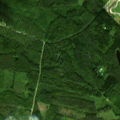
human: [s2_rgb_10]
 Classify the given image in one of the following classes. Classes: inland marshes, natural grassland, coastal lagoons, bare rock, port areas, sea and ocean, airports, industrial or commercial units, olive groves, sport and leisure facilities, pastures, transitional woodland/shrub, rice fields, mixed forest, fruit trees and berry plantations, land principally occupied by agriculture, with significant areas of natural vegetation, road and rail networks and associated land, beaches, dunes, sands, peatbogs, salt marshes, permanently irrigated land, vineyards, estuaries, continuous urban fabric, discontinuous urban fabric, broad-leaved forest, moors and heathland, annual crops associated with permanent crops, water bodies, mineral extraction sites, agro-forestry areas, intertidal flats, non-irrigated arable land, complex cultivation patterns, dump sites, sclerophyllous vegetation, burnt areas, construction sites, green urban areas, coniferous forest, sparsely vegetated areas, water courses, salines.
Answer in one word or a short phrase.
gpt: coniferous forest, mixed forest, transitional woodland/shrub